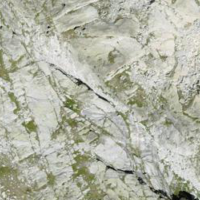
EUNIS habitat code: 31
Species observed at this site:
Saxifraga bryoides